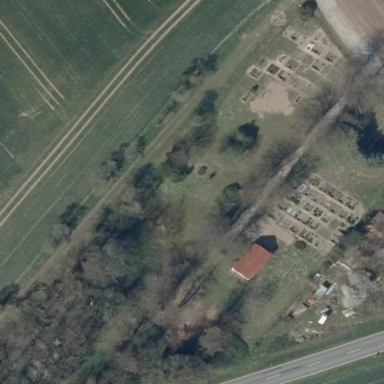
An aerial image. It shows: Cemetery.